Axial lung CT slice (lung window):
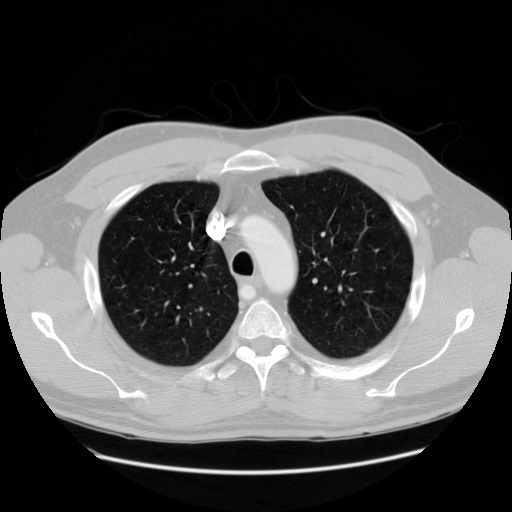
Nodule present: no